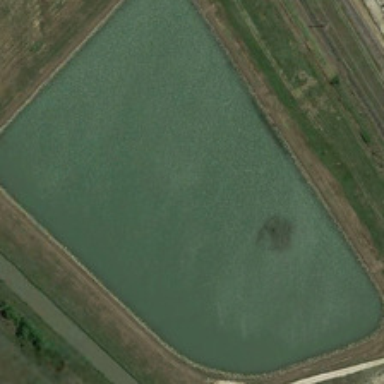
There is some stripes parallel with two edges of the quadrangle lake beside a river .